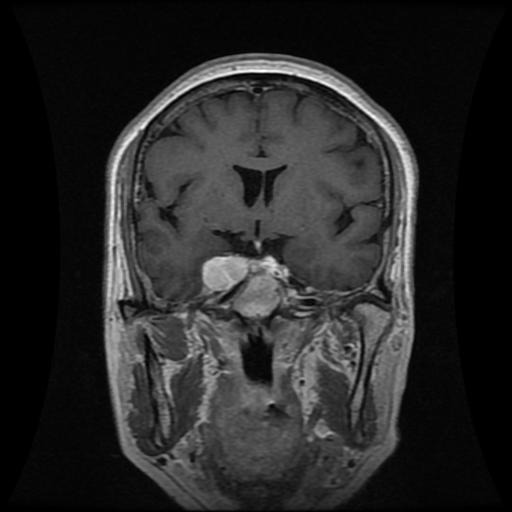
Label: meningioma